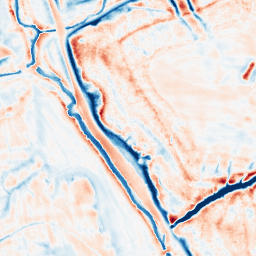
Category: edge_preserving
Decomposition family: bilateral
Decomposition parameters: d: 21
sigma_color: 75
sigma_space: 100
Upsampling method: sinc_hamming
Upsampling parameters: scale: 2
kernel_size: 8
Upsampling scale: 2